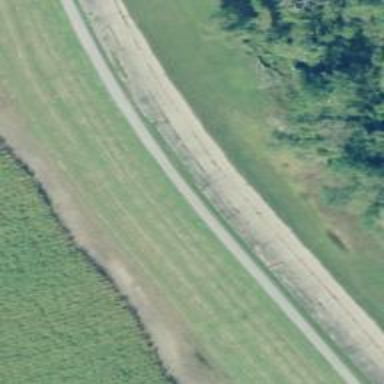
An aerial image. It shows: Track road.